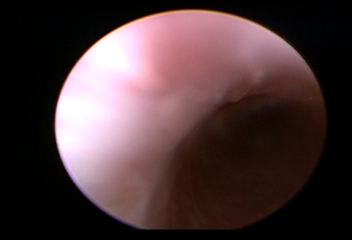
Modality: WLC
Class: Normal mucosa
Bladder cancer association: No